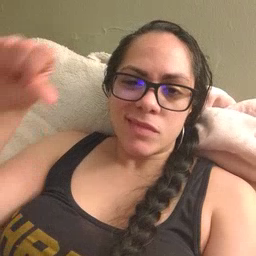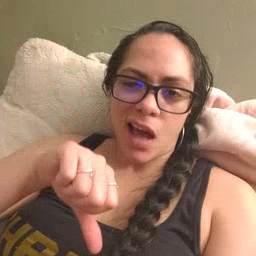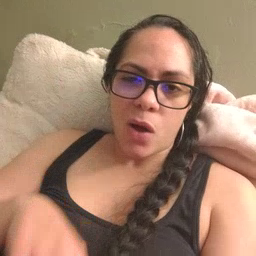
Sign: down